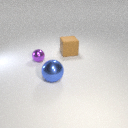
large blue metal sphere in front of small purple metal sphere